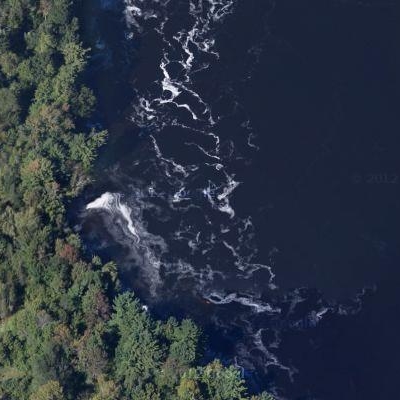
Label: RiverLake